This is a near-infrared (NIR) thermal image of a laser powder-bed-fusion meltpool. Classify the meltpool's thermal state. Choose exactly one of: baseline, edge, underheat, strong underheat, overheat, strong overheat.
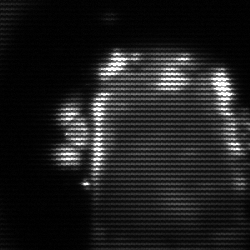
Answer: baseline